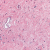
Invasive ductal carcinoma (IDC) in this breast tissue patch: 0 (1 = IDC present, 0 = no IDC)